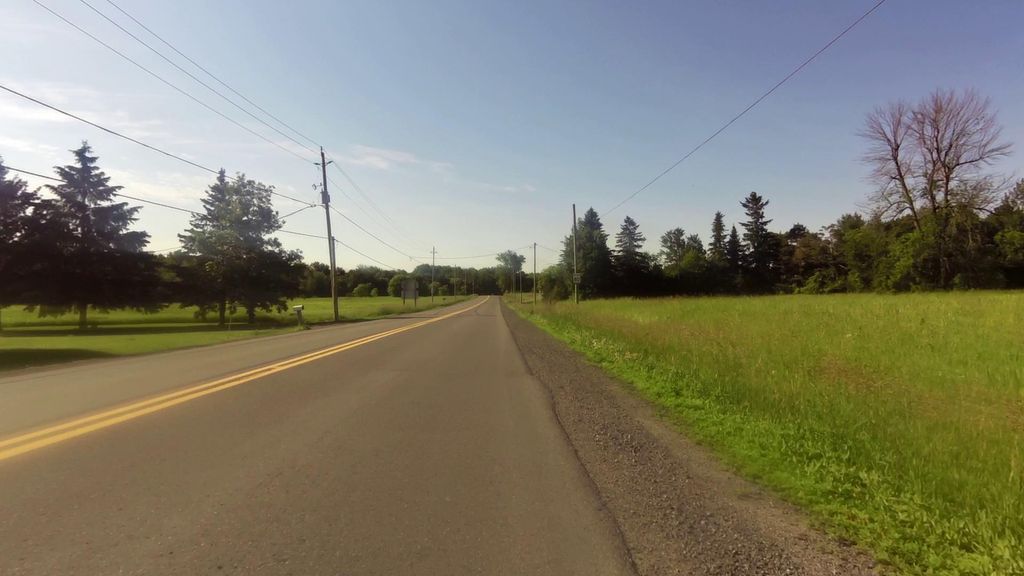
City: ottawa-gatineau